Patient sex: F
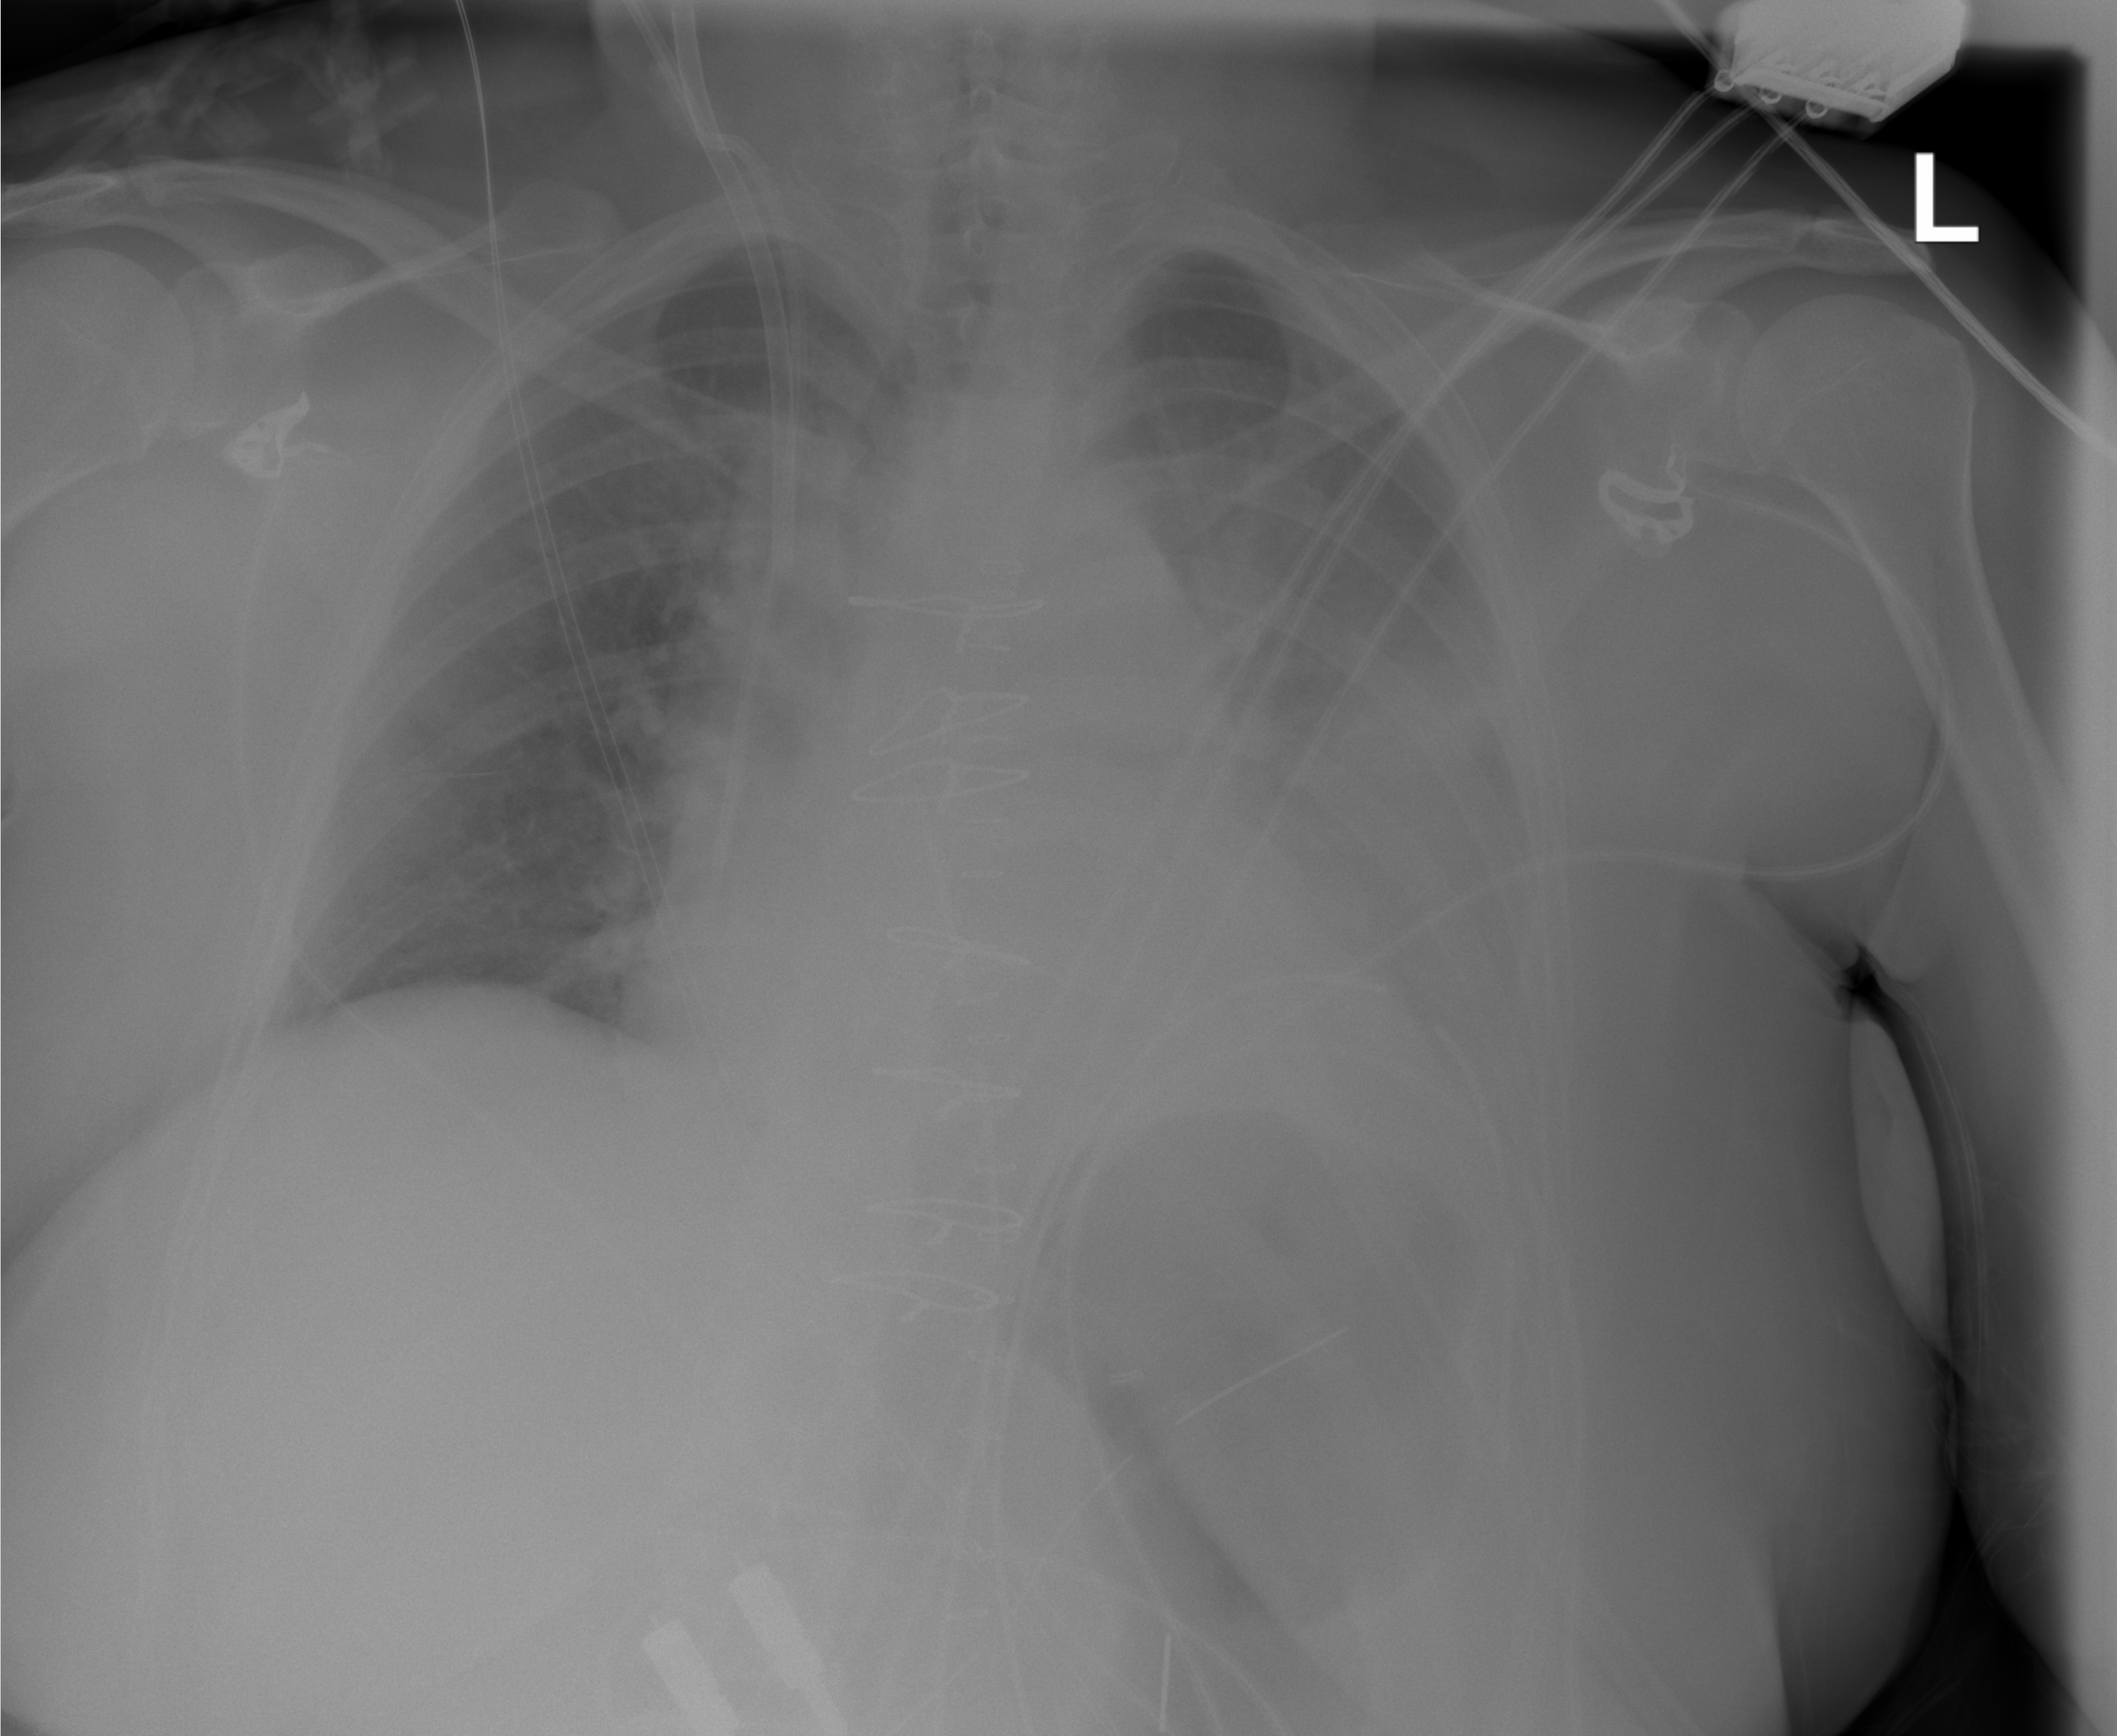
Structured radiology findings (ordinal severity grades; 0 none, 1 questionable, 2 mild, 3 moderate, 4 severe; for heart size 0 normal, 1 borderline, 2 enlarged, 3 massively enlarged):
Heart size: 0
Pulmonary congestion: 2
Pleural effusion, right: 0
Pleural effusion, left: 1
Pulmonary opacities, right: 0
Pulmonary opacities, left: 0
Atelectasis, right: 0
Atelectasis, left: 2